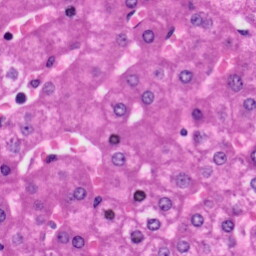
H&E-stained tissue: Liver